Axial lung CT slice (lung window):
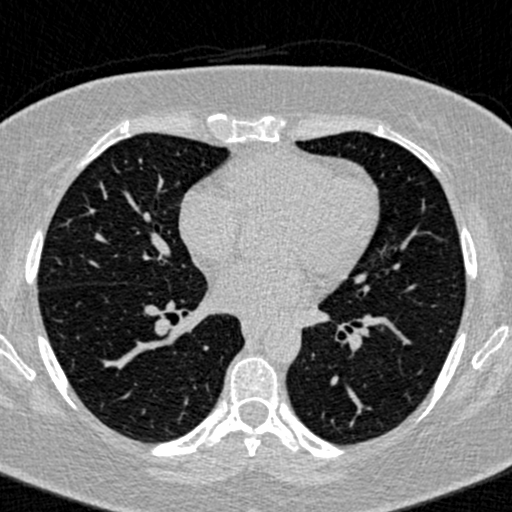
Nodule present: no